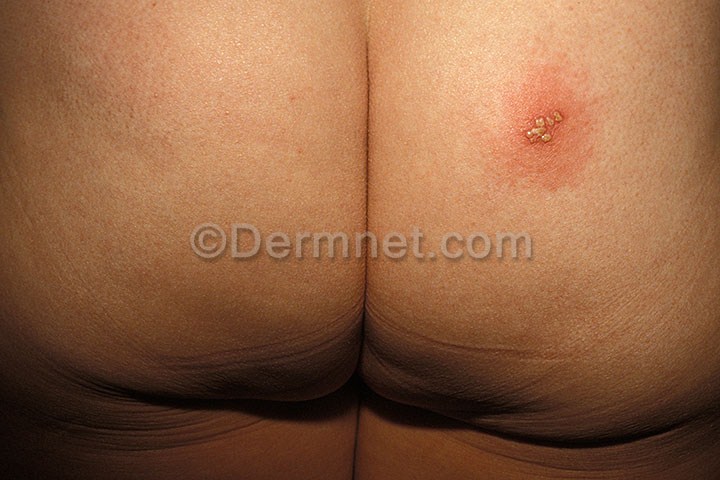
Disease: Warts Molluscum and other Viral Infections